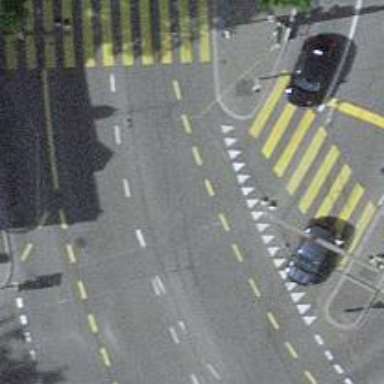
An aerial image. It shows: Tertiary road with asphalt surface. There is cycle lane and separate sidewalk. Trolley wires are present along the road.